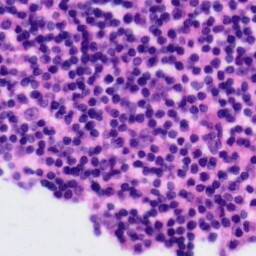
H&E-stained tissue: Tonsil